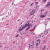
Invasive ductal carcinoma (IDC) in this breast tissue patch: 0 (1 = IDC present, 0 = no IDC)